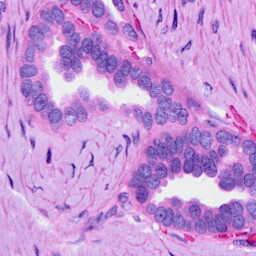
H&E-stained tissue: Ovarian